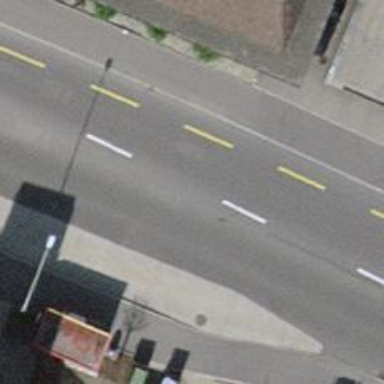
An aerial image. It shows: Bus stop equipped with public transport stop position.